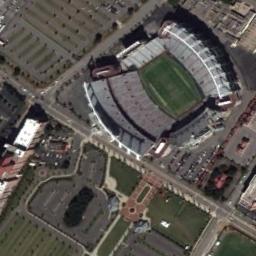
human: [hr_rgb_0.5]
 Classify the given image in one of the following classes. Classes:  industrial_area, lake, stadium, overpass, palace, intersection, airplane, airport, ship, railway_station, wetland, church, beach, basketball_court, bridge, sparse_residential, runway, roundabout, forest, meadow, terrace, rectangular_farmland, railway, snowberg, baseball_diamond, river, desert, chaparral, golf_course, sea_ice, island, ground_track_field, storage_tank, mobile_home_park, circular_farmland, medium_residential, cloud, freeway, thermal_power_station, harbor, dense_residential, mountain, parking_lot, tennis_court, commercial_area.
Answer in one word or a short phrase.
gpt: stadium